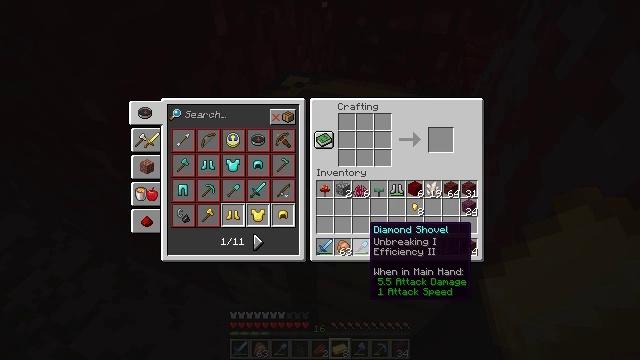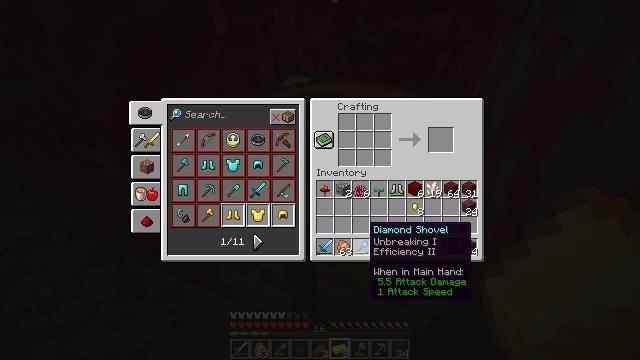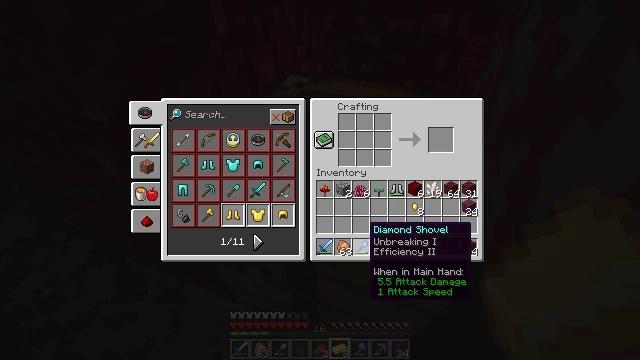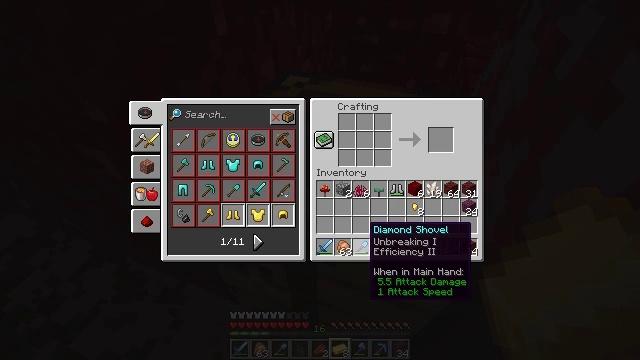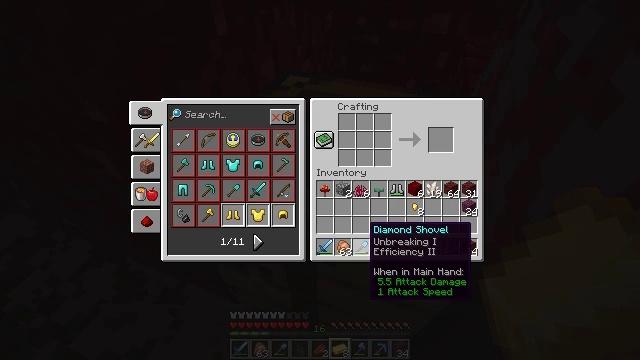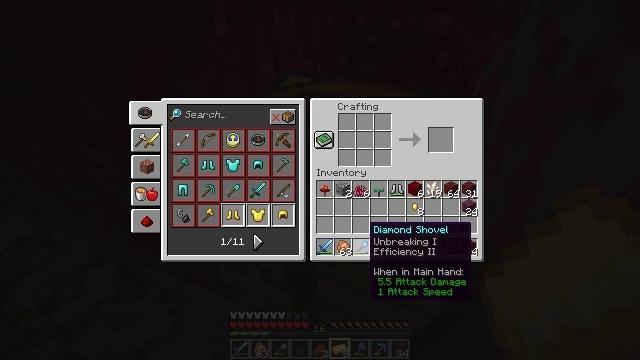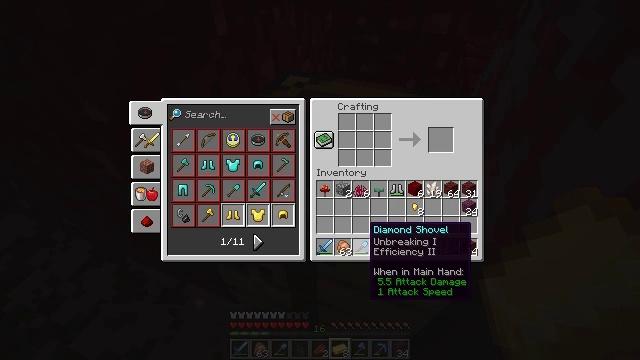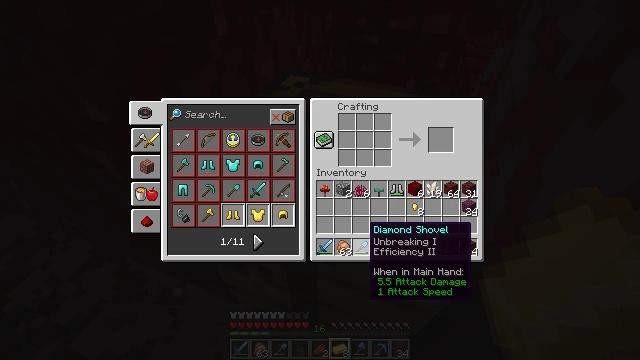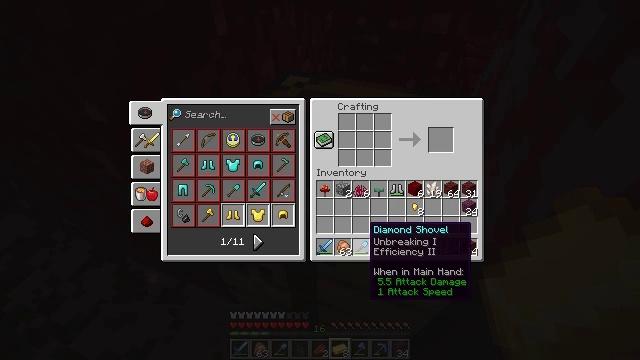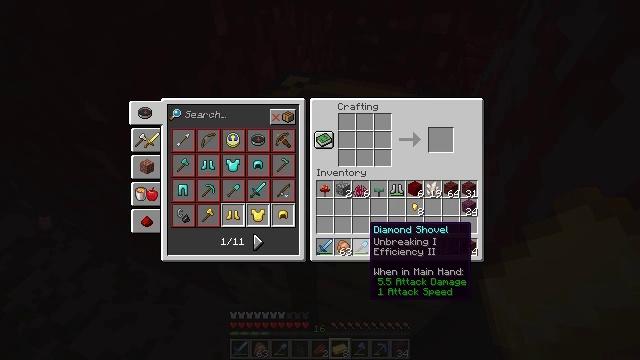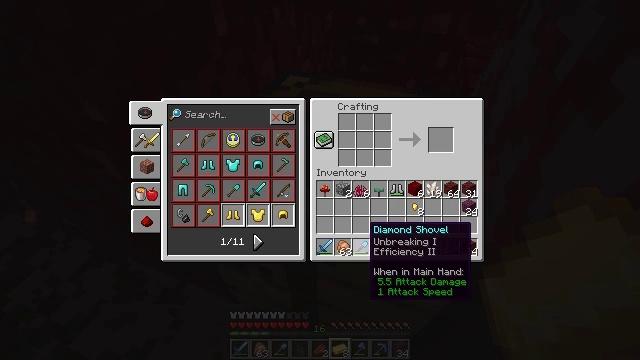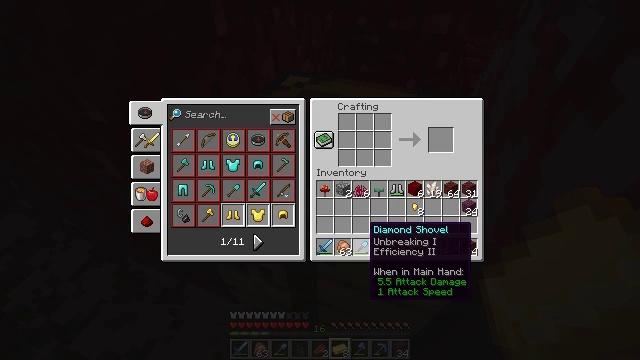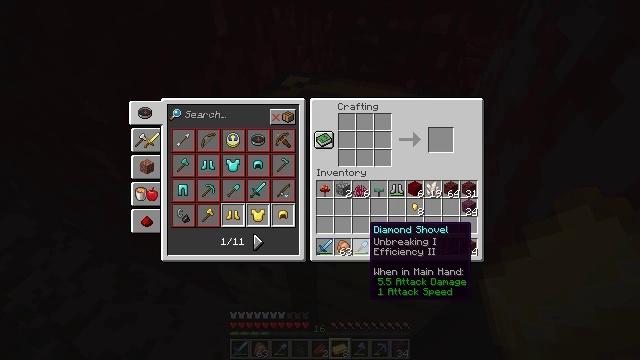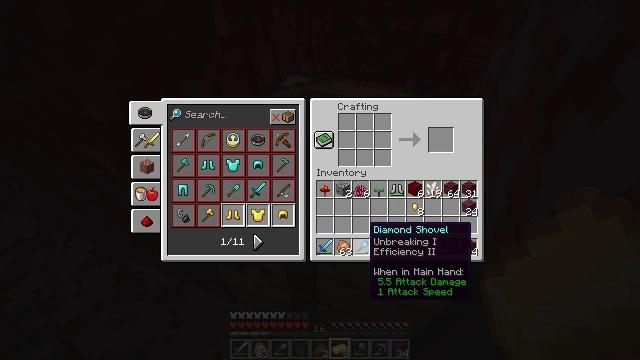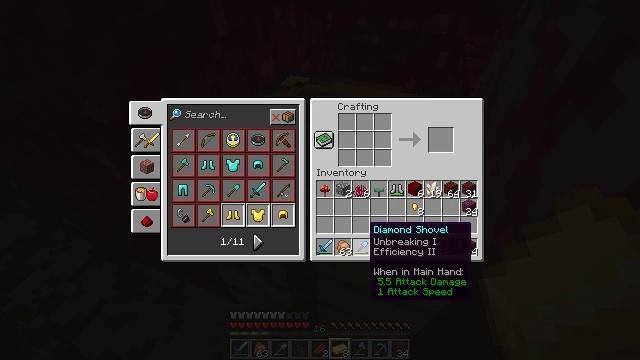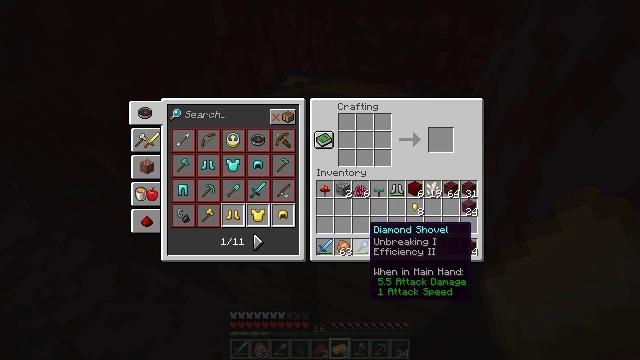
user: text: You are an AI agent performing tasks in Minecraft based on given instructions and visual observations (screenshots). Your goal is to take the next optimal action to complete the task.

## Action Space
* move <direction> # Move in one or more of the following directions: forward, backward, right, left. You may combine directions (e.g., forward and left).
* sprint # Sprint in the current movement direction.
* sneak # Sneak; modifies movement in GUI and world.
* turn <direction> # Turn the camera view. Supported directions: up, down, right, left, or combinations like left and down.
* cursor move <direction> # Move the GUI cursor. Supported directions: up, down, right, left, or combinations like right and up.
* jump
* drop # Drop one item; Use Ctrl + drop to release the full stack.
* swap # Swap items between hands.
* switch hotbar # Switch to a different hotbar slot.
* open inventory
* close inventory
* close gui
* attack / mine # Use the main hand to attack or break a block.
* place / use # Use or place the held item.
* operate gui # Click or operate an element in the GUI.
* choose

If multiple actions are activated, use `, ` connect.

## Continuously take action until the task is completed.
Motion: motion action
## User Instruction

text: Collect the nether wart block for decoration.
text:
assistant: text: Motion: no_op
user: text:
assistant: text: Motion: no_op
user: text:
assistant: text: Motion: no_op
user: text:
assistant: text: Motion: no_op
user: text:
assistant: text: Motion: no_op
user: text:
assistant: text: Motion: no_op
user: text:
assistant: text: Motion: no_op
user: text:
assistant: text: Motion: no_op
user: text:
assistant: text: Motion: no_op
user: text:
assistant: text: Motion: no_op
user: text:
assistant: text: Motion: no_op
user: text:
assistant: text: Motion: no_op
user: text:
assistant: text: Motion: no_op
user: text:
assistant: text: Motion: no_op
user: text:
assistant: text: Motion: no_op
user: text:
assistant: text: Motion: no_op
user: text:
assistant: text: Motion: no_op
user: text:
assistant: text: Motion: no_op
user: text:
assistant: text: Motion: no_op
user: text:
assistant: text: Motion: no_op
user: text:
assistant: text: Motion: no_op
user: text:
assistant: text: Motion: no_op
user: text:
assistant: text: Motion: no_op
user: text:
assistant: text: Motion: no_op
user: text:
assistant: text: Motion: no_op
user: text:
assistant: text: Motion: no_op
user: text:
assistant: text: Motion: no_op
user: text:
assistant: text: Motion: no_op
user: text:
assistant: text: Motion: no_op
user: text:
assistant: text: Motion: no_op